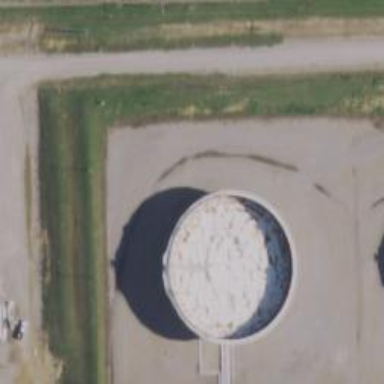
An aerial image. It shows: Storage tank which is man-made.